Question:
This inheritance is found in ADO.Net. Can we say that here both the design patterns are being used, Abstract Factory and Factory method?
Abstract Factory: "Provide an interface for creating families of related or dependent objects without specifying their concrete classes."
So here DbProviderFactory is an interface for creating families of related objects i.e. DbConnection, DbCommand which are all related to some database provider like Sql or Oracle provider.
Factory Method: "Define an interface for creating an object, but let subclasses decide which class to instantiate. Factory Method lets a class defer instantiation to subclasses."
So here the line (DbConnection CreateConnection()) is factory method as it defines the interface for creating objects, but let subclasses like SqlProviderFactory and OracleProviderFactory decide what instance to create. Sql provider will create SqlConnection and Oracle provider will create OracleConnection and these types inherit from DbConnection.
Can we say that each method in class DbProviderFactory is a factory method and the pattern as a whole is abstract factory?
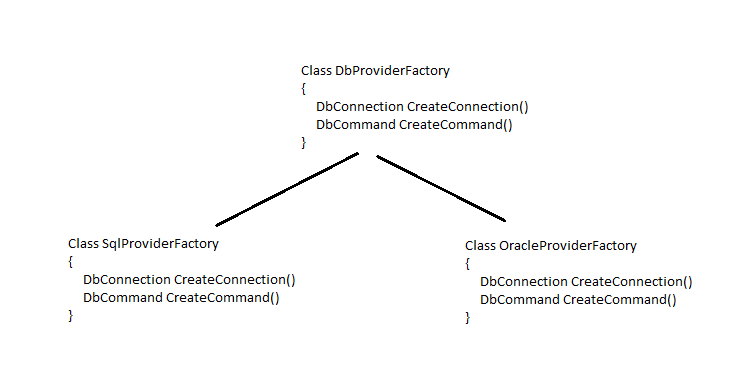
Answer: Yes, DbProviderFactory is a good example of Abstract Factory pattern. And each CreateXXX method of this factory is a FactoryMethod.